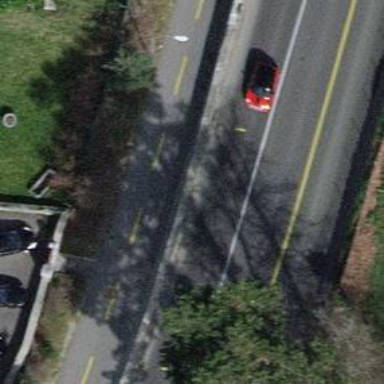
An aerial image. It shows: Asphalt sidewalk alongside asphalt cycleway.